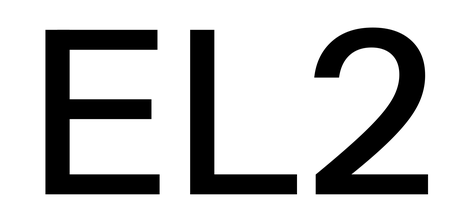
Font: InstrumentSans_Medium